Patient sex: M
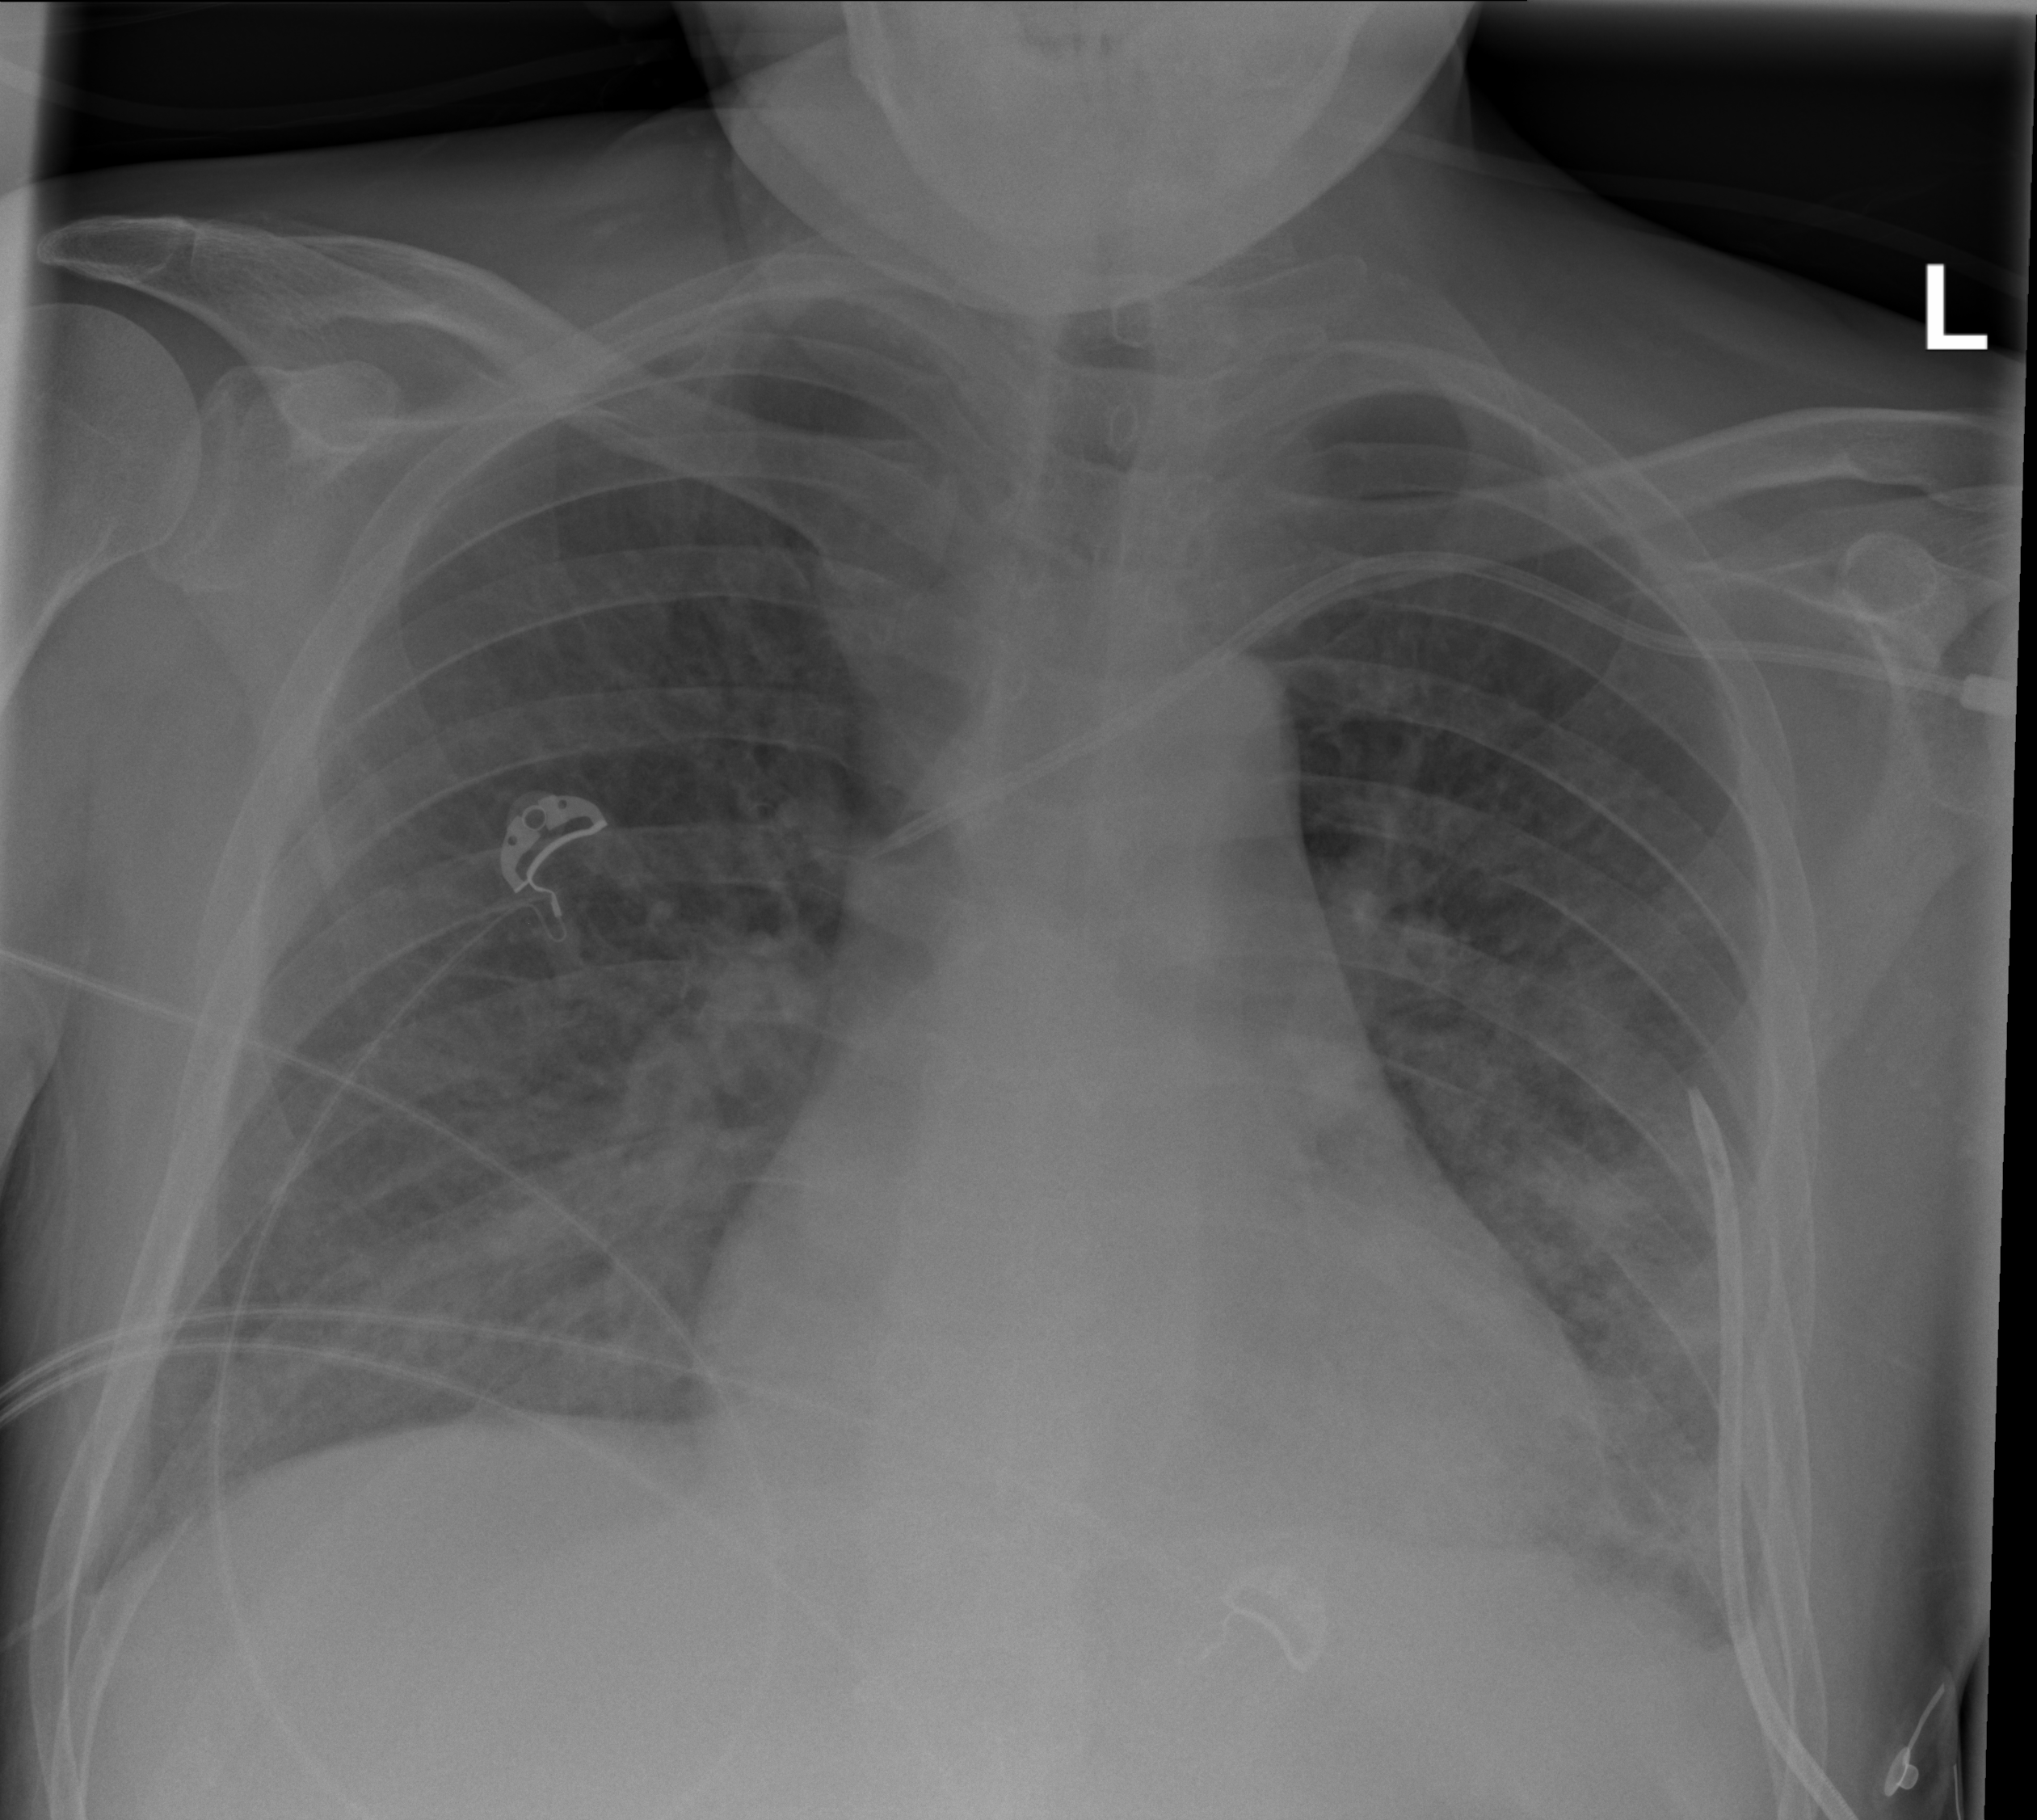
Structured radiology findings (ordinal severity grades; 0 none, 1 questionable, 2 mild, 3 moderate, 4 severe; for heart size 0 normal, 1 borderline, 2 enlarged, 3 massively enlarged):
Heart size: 0
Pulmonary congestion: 0
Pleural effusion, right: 0
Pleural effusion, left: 2
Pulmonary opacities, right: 2
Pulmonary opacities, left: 2
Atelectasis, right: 2
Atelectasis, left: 2